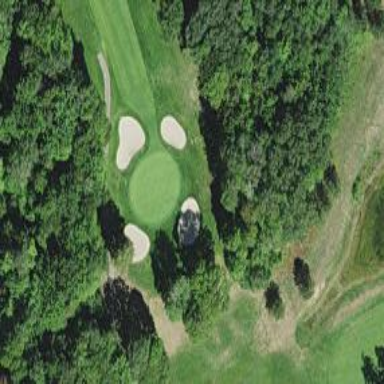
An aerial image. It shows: View of golf hole.